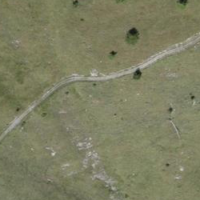
EUNIS habitat code: 31
Species observed at this site:
Papilio machaon